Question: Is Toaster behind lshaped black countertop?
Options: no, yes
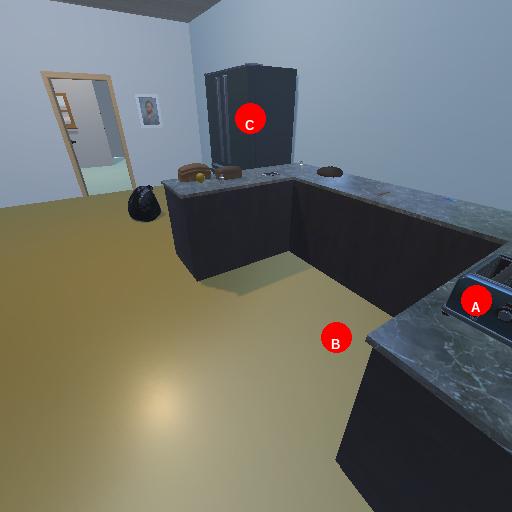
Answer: no